Question: I would like to create a table-like structure that would contain variables and simple calculations.I would like to make the structure my output, connecting it to other calculation that takes place before. And after it all, there would be a total in the end.
Please view picture for better understanding

And here is my code:
'''
string First;
string Last;
First = "Cristiano";
Last = " Ronaldo";
Console.Write("Please enter student name <First Last>: ");
Console.WriteLine(First + Last);
Console.WriteLine(" ");
Console.WriteLine("*************NOTE**********************************************");
Console.WriteLine("*** Be sure to include decimal point for scores. ***");
Console.WriteLine("*** !!!All score should range from 0.00 to 100.00 !! ***");
Console.WriteLine("*** ***");
Console.WriteLine("*** For example : 80.50 ***");
Console.WriteLine("***************************************************************");
Console.WriteLine(" ");
double Exam_1 = -1;
double Exam_2;
double Exam_3;
double Assignment_1;
double Assignment_2;
Console.Write("Please enter score for Exam 1 <Example: 100.0>: ");
Exam_1 = Convert.ToDouble(Console.ReadLine());
var exitProgram = false;
var errorCount = 0;
while (Exam_1 < 0.0 || Exam_1 > 100.0)
{
Console.Write("Exam score cannot be less than 0. or greater than 100.0. Please re-enter the score for Exam 1 <Example: 95.0>:");
Exam_1 = Convert.ToDouble(Console.ReadLine());
++errorCount;
ErrorCount(errorCount);
}
Console.Write("Please enter score for Exam 2 <Example: 0.0>: ");
Exam_2 = Convert.ToDouble(Console.ReadLine());
errorCount = 0;
while (Exam_2 < 0.0 || Exam_2 > 100.0)
{
Console.Write("Exam score cannot be less than 0.0 or greater than 100.0. Please re-enter the score for Exam 2 <Example: 95.0>:");
Exam_2 = Convert.ToDouble(Console.ReadLine());
++errorCount;
ErrorCount(errorCount);
}
Console.Write("Please enter score for Exam 3 <Example: 60.8>: ");
Exam_3 = Convert.ToDouble(Console.ReadLine());
errorCount = 0;
while (Exam_3 < 0.0 || Exam_3 > 100.0)
{
Console.Write("Exam score cannot be less than 0.0 or greater than 100.0. Please re-enter the score for Exam 3 <Example: 95.0>:");
Exam_3 = Convert.ToDouble(Console.ReadLine());
++errorCount;
ErrorCount(errorCount);
}
Console.WriteLine(" ");
Console.Write("Please enter score for Assignment 1 <Example: 100.0>: ");
Assignment_1 = Convert.ToDouble(Console.ReadLine());
errorCount = 0;
while (Assignment_1 < 0.0 || Exam_2 > 100.0)
{
Console.Write("Assignment score cannot be less than 0.0 or greater than 100.0. Please re-enter the score for Assignment 1 <Example: 95.0>:");
Assignment_1 = Convert.ToDouble(Console.ReadLine());
++errorCount;
ErrorCount(errorCount);
}
Console.Write("Please enter score for Assignment 2 <Example: 23.46>: ");
Assignment_2 = Convert.ToDouble(Console.ReadLine());
errorCount = 0;
while (Assignment_2 < 0.0 || Assignment_2 > 100.0)
{
Console.Write("Assignment score can not be less than 0.0 or greater than 100.0. Please re-enter the score for Assignment 2 <Example: 56.0>: ");
Assignment_2 = Convert.ToDouble(Console.ReadLine());
++errorCount;
ErrorCount(errorCount);
}
Console.WriteLine(" ");
Console.WriteLine(" -------------- OUTPUT ---------------");
Console.WriteLine(" ");
Console.Write("Student: ");
Console.WriteLine(First + Last);
Console.WriteLine(" ");
Console.Write("Press any key to continue . . . ");
Console.ReadLine();
}
}
public static void ErrorCount(int errorCount)
{
if (errorCount > 0)
{
Console.WriteLine("***** Invalid input entered. PROGRAN WILL END. PLease consult the user manual and restart the prrogram. ***** ");
Console.WriteLine(" ");
Console.Write("Press any key to exit . . . ");
Console.ReadKey();
Environment.Exit(0);
'''
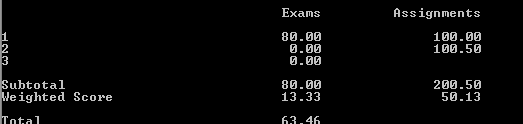
Answer: You don't need a table-like data structure to format the output of your code like that. You can simply use string formatting.
In fact, having a table-like data structure will not result in the output that you seek. You will have to use string-formatting to get what you want.
The obvious "table-like" data structure is to use a two-dimensional array of objects, but that would be a bad design decision. A better approach would be to have a Student class that will contain lists for different types of grades and have methods for their calculation and printing the results to the console.